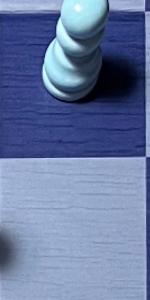
Label: Empty